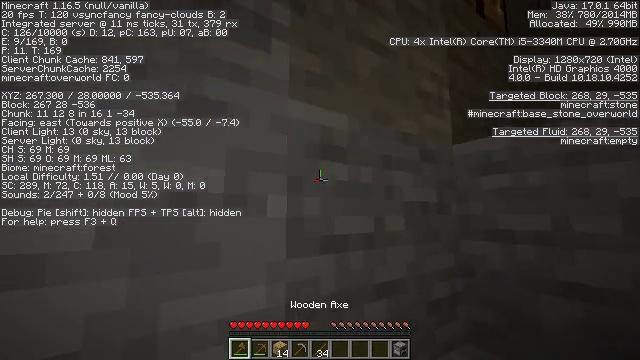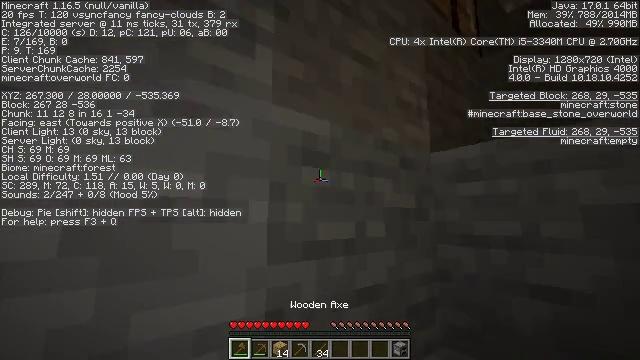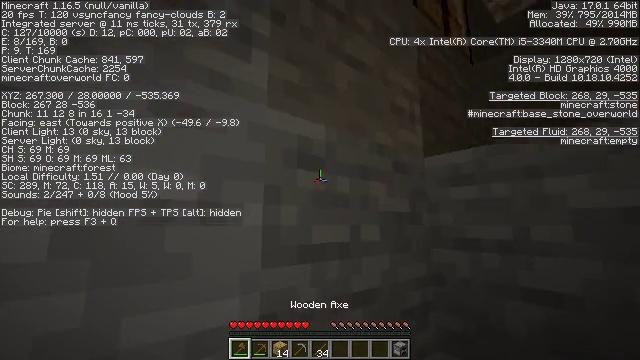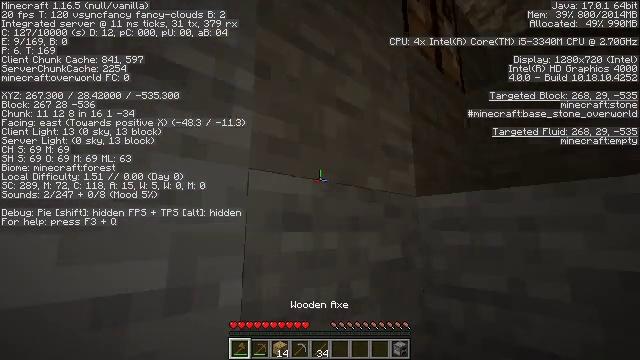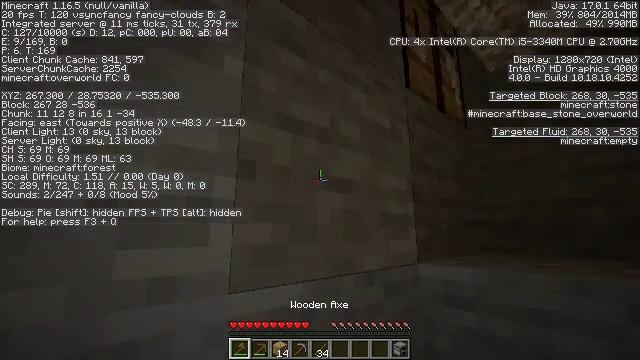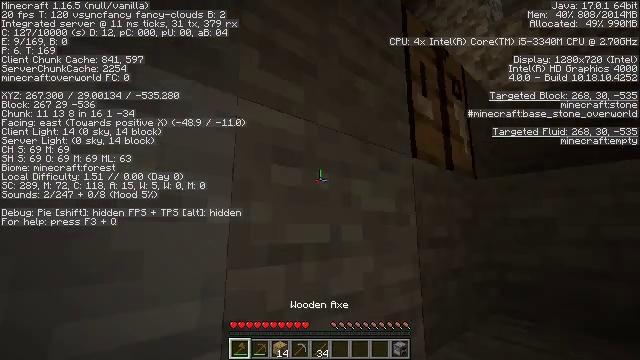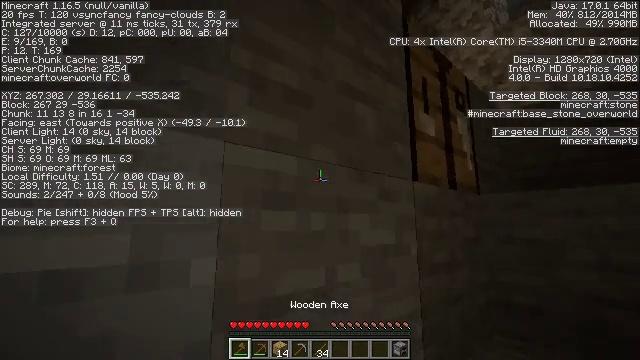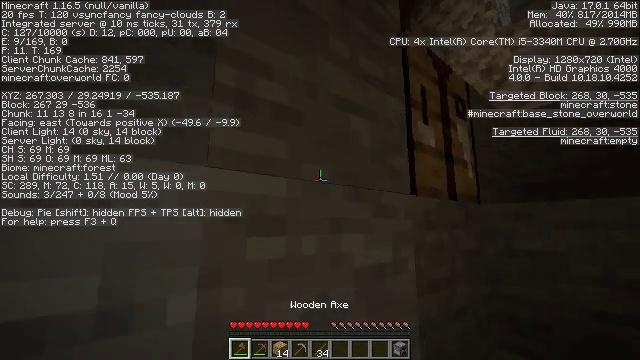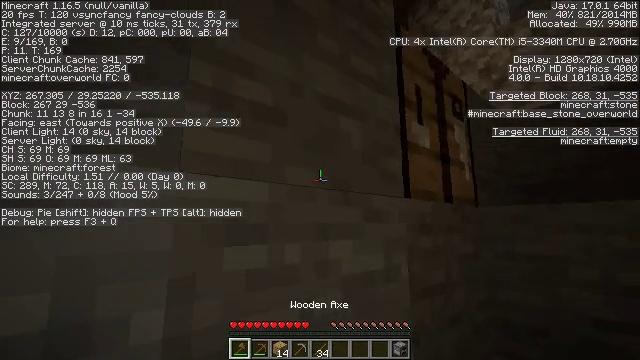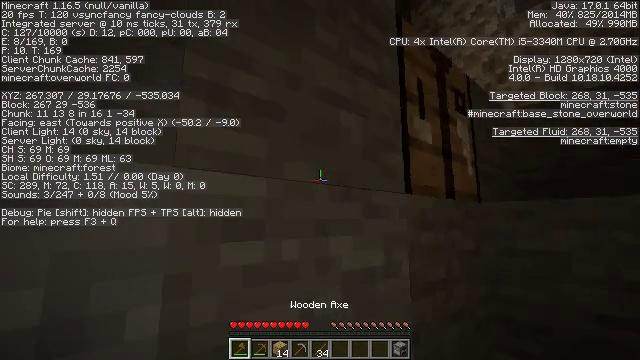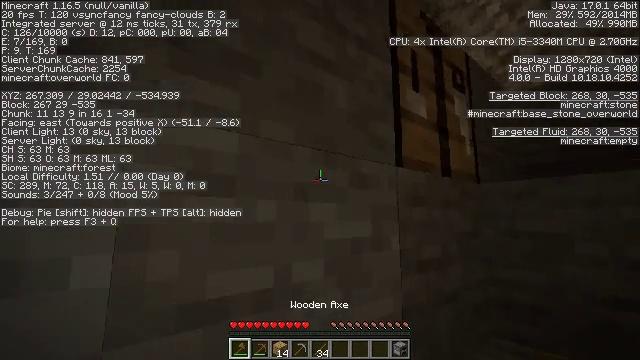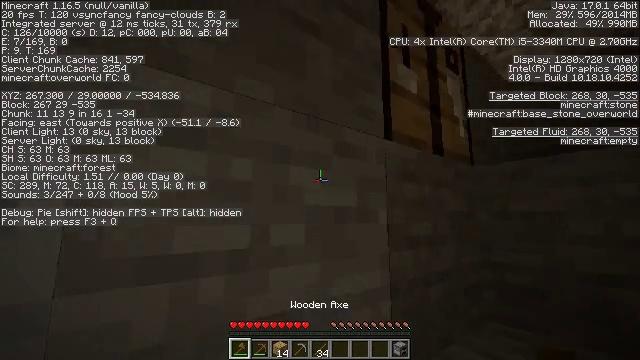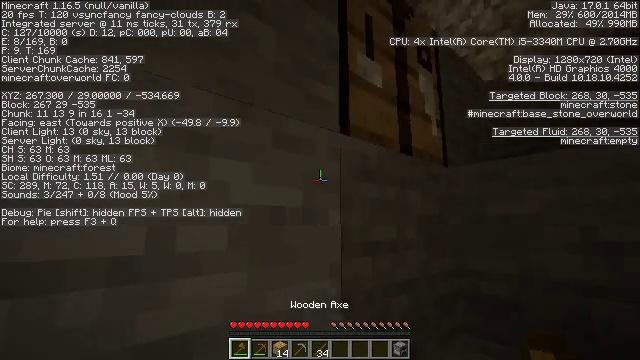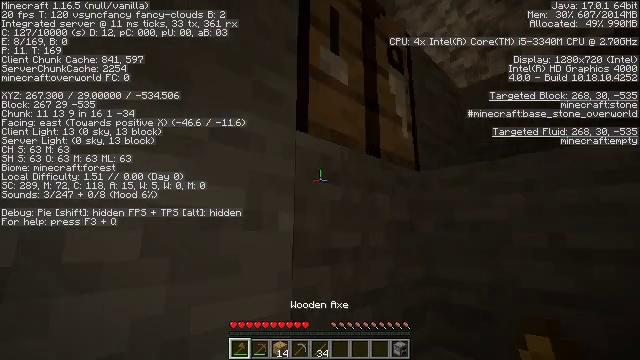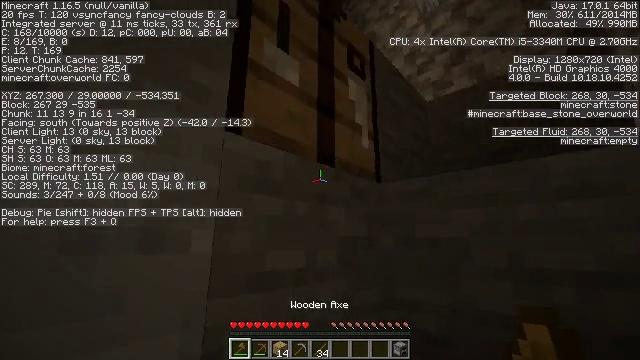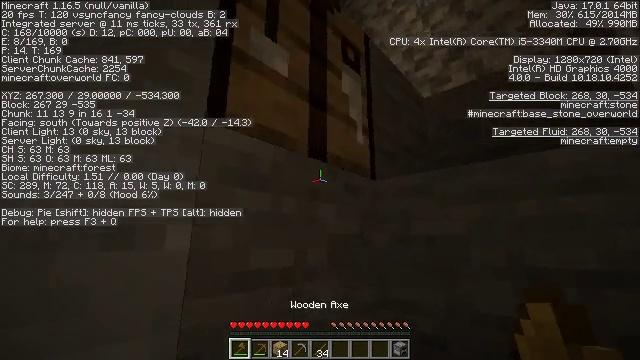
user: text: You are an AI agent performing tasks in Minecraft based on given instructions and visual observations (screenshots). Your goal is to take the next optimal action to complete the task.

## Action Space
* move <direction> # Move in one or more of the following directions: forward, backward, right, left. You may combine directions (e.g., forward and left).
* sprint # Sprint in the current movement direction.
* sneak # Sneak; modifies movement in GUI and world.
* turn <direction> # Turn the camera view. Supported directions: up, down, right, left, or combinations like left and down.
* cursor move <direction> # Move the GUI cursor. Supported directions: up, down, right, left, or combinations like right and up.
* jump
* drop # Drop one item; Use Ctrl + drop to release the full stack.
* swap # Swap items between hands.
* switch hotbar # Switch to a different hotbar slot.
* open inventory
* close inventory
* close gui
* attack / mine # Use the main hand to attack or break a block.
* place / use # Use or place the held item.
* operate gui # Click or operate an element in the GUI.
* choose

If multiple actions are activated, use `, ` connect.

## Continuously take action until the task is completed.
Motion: motion action
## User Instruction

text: Mine block crafting table.
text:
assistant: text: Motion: turn right and up
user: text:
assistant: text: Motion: turn right and up
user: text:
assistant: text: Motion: move right, turn right and up, jump
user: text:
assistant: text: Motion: move right, jump
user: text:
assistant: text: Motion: move forward and move right, jump
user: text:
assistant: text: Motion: move forward and move right, jump
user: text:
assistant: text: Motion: move forward and move right, jump
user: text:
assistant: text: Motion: move forward and move right, jump
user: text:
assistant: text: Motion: move forward and move right, jump
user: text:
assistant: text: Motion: move forward and move right
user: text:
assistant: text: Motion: move right
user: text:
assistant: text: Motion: move right, turn right and up
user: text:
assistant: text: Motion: move right, turn right and up
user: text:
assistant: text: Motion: move right, turn right and up
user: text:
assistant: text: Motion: move right
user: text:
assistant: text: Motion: move forward and move right, jump
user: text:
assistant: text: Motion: move forward and move right, jump
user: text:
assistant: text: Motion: move forward and move right, jump
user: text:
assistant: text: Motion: move forward, jump
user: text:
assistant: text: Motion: move forward, jump
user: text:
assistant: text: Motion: move forward
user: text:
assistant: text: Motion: move forward
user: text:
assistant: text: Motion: move forward, attack / mine
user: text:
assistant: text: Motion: turn down, attack / mine
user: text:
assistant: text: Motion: turn left and down, attack / mine
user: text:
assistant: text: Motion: turn left, attack / mine
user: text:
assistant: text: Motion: turn left and down, attack / mine
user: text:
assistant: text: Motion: turn left and down, attack / mine
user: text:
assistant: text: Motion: turn left, attack / mine
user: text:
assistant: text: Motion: attack / mine